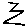
Label: zigzag